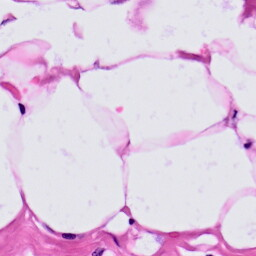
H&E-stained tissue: Prostate